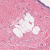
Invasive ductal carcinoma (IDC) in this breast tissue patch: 0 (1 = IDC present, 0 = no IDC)